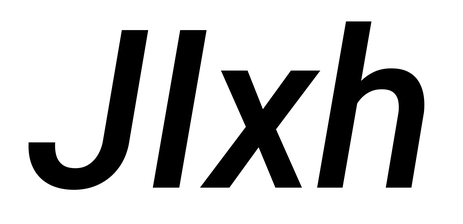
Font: Roboto-Italic_Medium_Italic